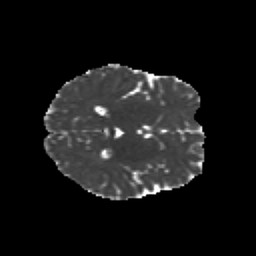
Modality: MD
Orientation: axial
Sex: female
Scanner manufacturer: siemens
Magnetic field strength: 3 T
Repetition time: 5 s
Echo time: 0.071 s